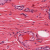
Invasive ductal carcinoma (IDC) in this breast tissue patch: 0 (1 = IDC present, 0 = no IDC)